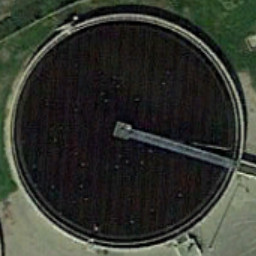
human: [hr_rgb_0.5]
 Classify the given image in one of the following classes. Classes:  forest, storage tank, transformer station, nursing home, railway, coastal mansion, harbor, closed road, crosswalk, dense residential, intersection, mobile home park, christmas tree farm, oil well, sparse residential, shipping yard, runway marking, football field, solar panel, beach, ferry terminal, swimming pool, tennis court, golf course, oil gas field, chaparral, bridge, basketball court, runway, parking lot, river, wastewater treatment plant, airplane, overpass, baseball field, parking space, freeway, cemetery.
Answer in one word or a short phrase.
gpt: wastewater treatment plant